Aerial crown-view tile of a tropical tree (Barro Colorado Island, Panama), acquired 20240813:
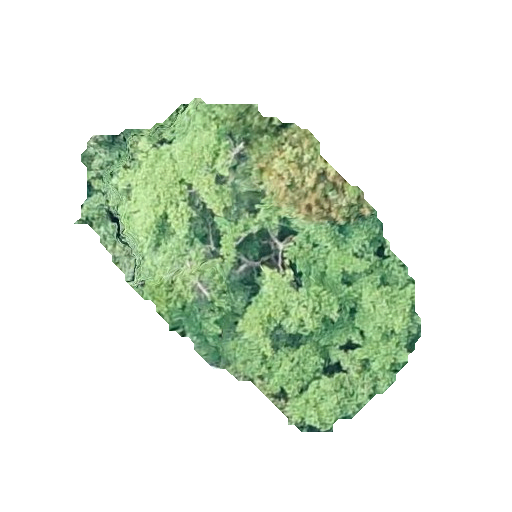
Species: Tabernaemontana arborea
GBIF accepted scientific name: Tabernaemontana arborea
Crown area: 106.332 m²